Question: How can I add 3 line in HTML?
Like attached photo

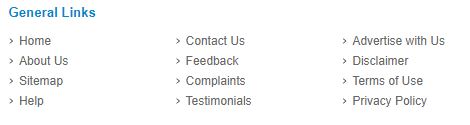
Answer: you can use 'flexbox' like this:
'''
.row {
box-sizing: border-box;
display: -webkit-box;
display: -ms-flexbox;
display: flex;
-webkit-box-flex: 0;
-ms-flex: 0 1 auto;
flex: 0 1 auto;
-webkit-box-orient: horizontal;
-webkit-box-direction: normal;
-ms-flex-direction: row;
flex-direction: row;
-ms-flex-wrap: wrap;
flex-wrap: wrap;
margin-right: -.5rem;
margin-left: -.5rem;
}
.col {
-webkit-box-flex: 1;
-ms-flex-positive: 1;
flex-grow: 1;
-ms-flex-preferred-size: 0;
flex-basis: 0;
max-width: 100%;
}
.list {
position:relative;
display:block;
padding:0;
}
.list li{
position:relative;
display:block;
margin-bottom:5px;
padding-left:15px;
}
.list li:before{
content:'>';
position:absolute;
left:0;
}
'''
'''
<div class="row">
<div class="col">
<ul class="list">
<li>Contact us</li>
<li>about us</li>
</ul>
</div>
<div class="col">
<ul class="list">
<li>Contact us</li>
<li>about us</li>
</ul>
</div>
<div class="col">column</div>
</div>
'''